Field crop: maize
Growth stage: 1
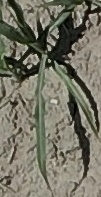
Species: sorghum